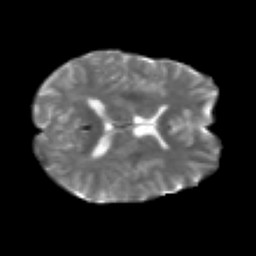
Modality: T2w
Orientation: axial
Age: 27
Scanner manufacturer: siemens
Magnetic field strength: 3 T
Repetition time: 2.2 s
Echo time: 0.084 s